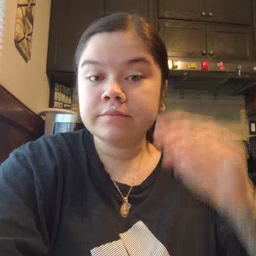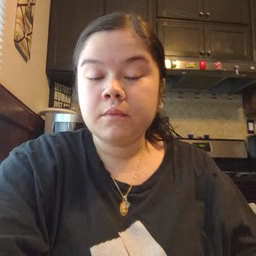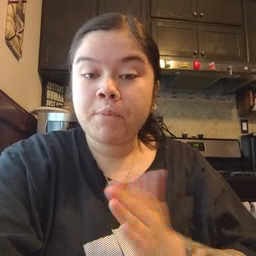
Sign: book